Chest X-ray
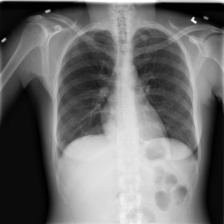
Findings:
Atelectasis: negative
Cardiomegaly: negative
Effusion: positive
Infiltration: negative
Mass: negative
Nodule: negative
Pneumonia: negative
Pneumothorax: negative
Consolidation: negative
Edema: negative
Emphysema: negative
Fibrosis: negative
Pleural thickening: negative
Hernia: negative